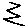
Label: zigzag